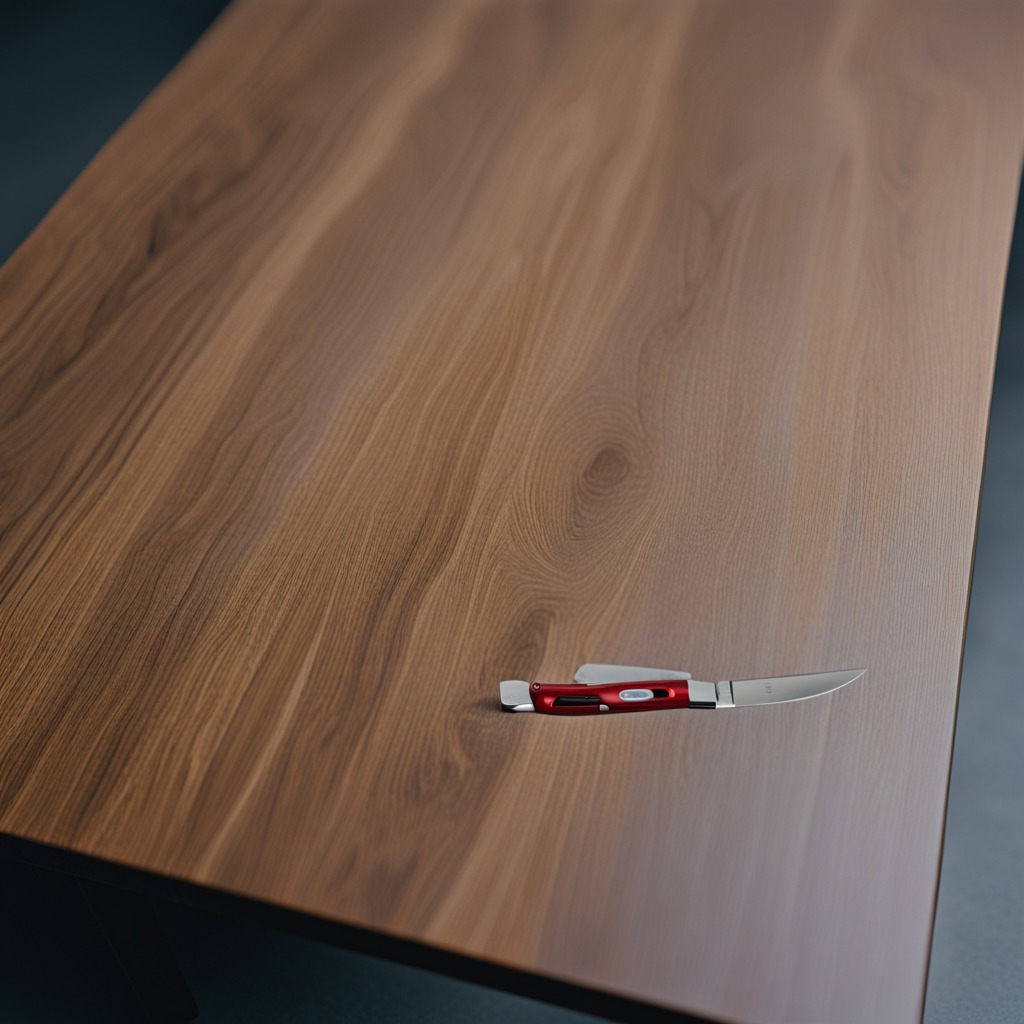
A utility knife is lying on a table with faint burn marks in a small garage at twilight.